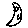
Label: moon